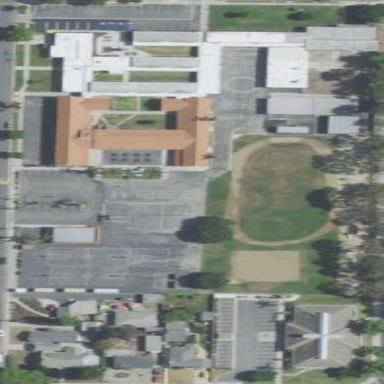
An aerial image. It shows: School.